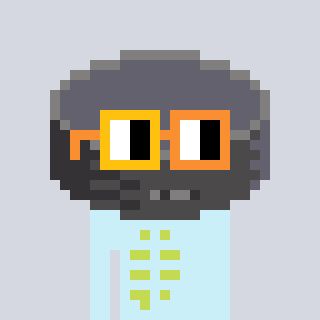
a pixel art character with square yellow and orange glasses, a hockey puck-shaped head and a cold-colored body on a cool background